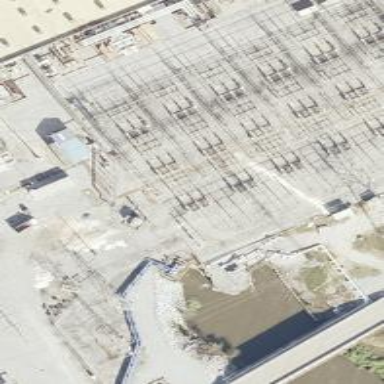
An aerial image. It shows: Switch used for power control.